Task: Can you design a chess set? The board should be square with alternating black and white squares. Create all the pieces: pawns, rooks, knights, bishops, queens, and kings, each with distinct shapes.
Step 960:
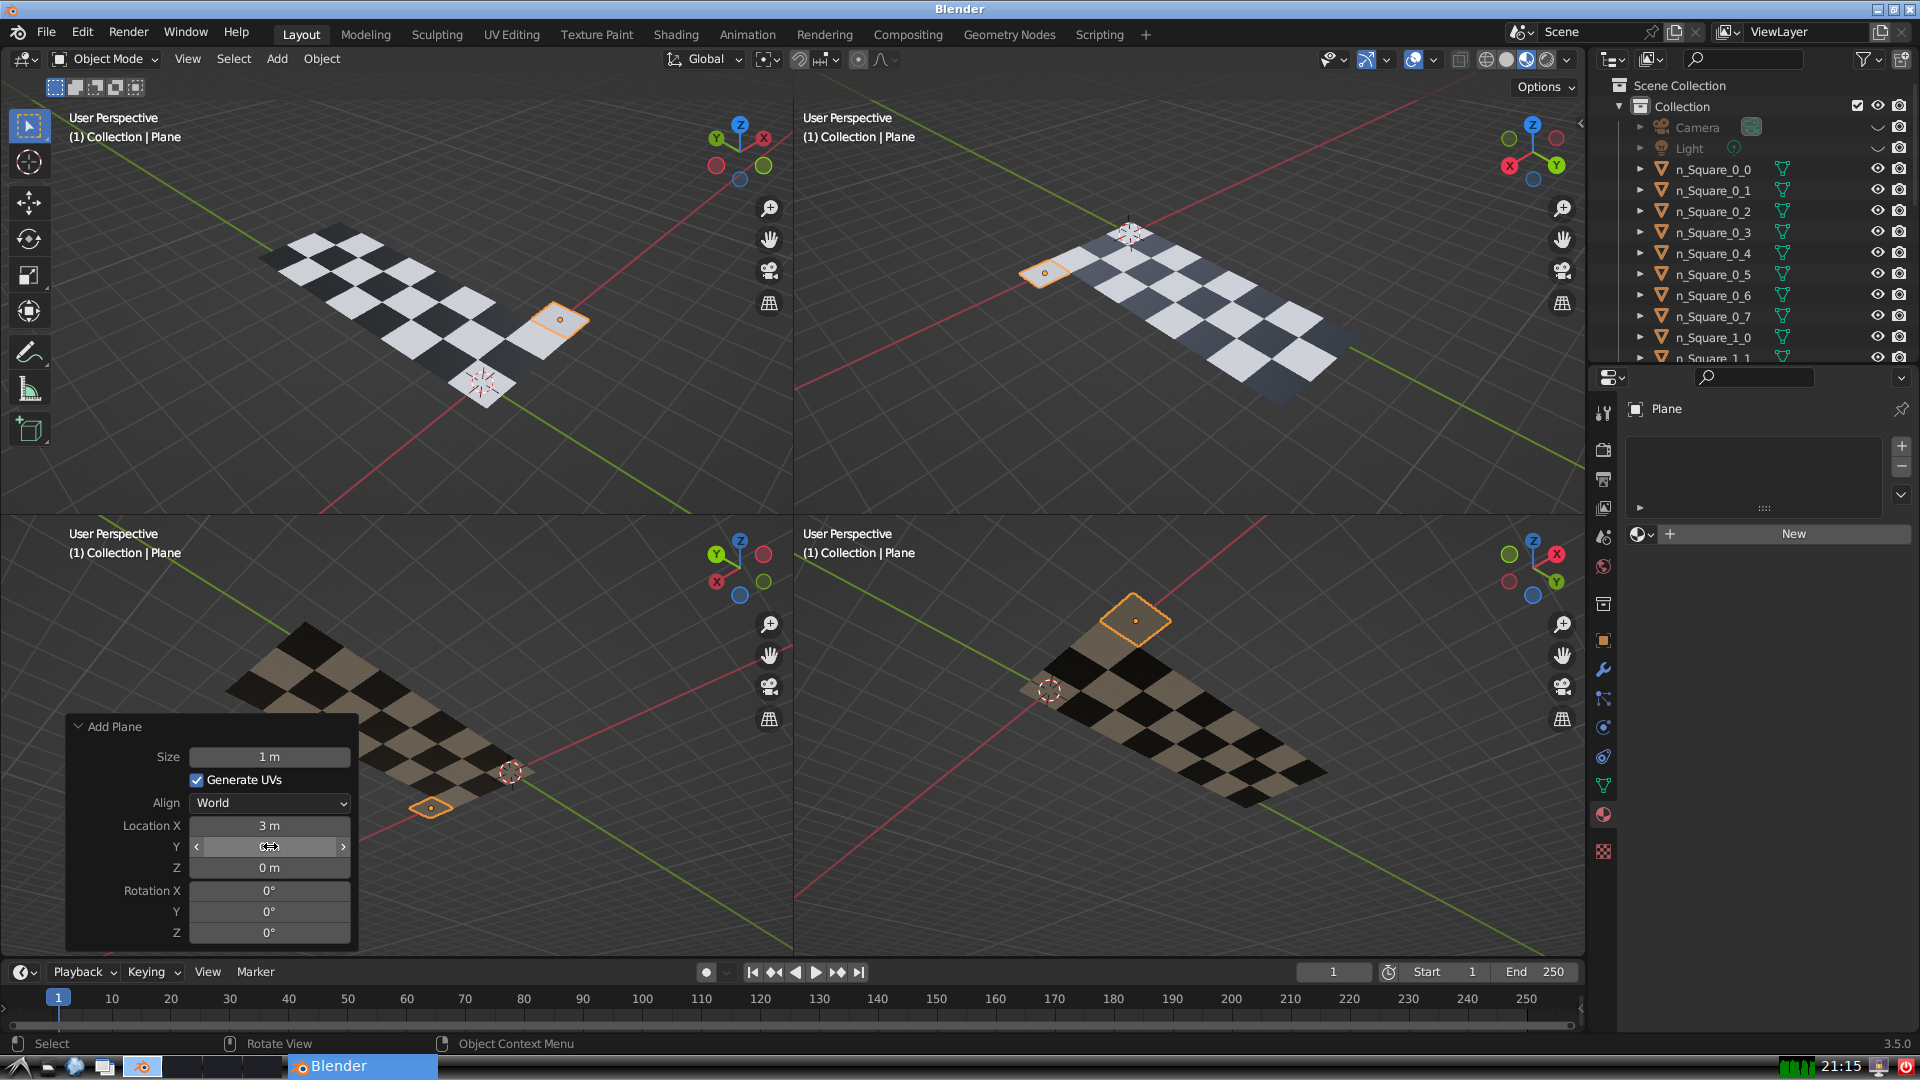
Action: {"mouse_move": [270, 867]}